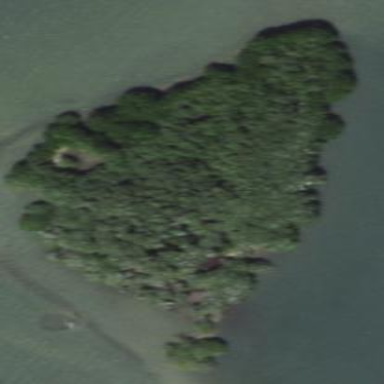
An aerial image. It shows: Islet.